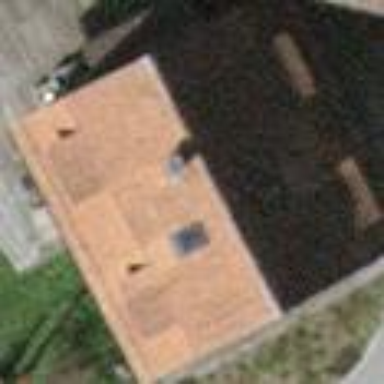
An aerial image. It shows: Detached building with gabled roof.